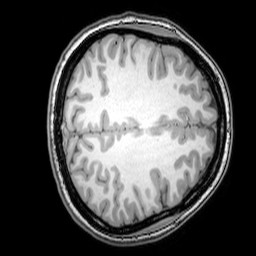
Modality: T1w
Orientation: axial
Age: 20
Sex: female
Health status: healthy
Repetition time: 0.081 s
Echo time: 0.037 s